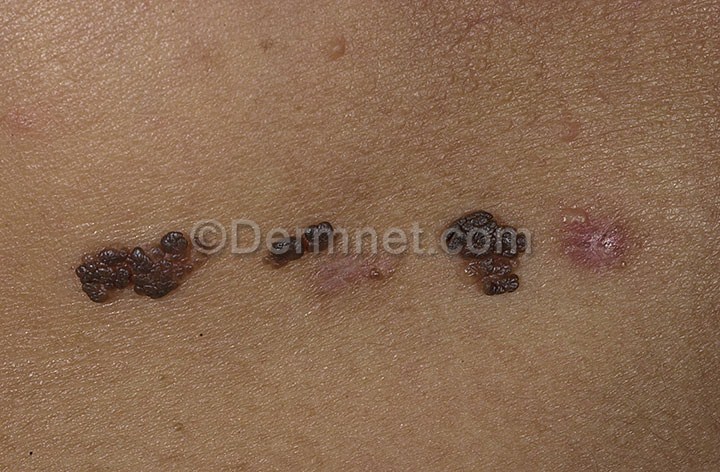
Disease: Seborrheic Keratoses and other Benign Tumors